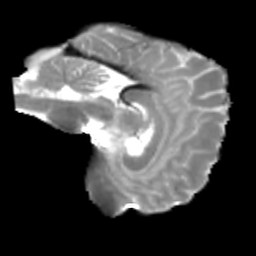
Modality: T2w
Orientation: sagittal
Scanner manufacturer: siemens
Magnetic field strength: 3 T
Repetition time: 4 s
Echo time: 0.0594 s